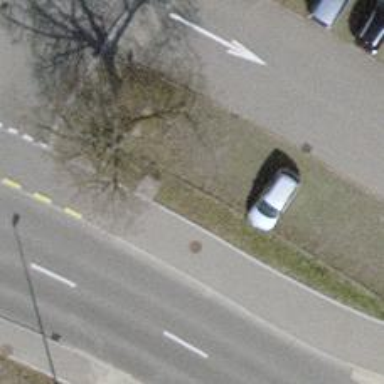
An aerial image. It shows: Charging station.